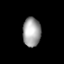
Tissue: lung
Cell type: Others
Senescence score: 0.1462
Nuclear area (px): 514
Mean DAPI intensity: 161.436